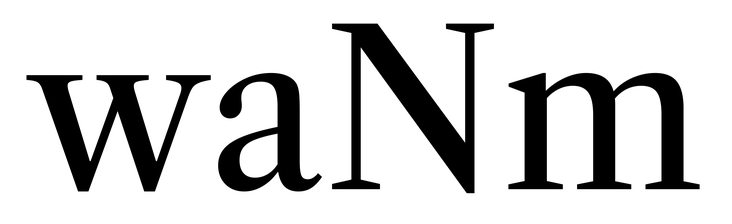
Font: LibreCaslonText_Regular